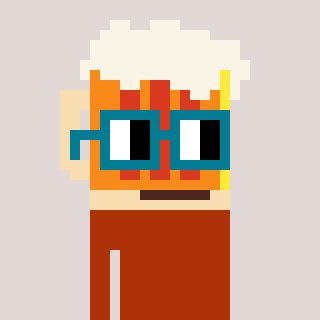
a pixel art character with square dark green glasses, a beer-shaped head and a hotbrown-colored body on a warm background